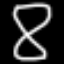
Label: hourglass